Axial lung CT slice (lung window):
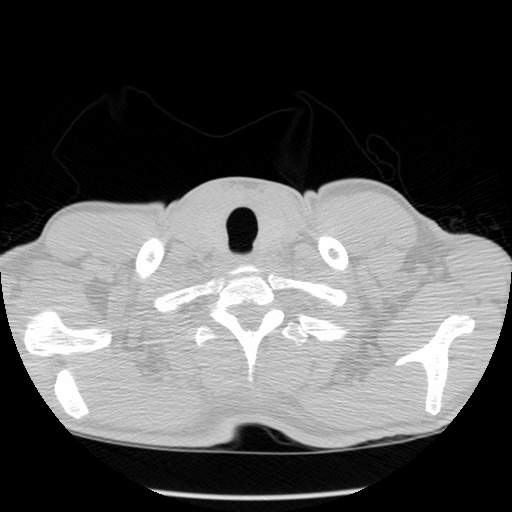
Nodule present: no